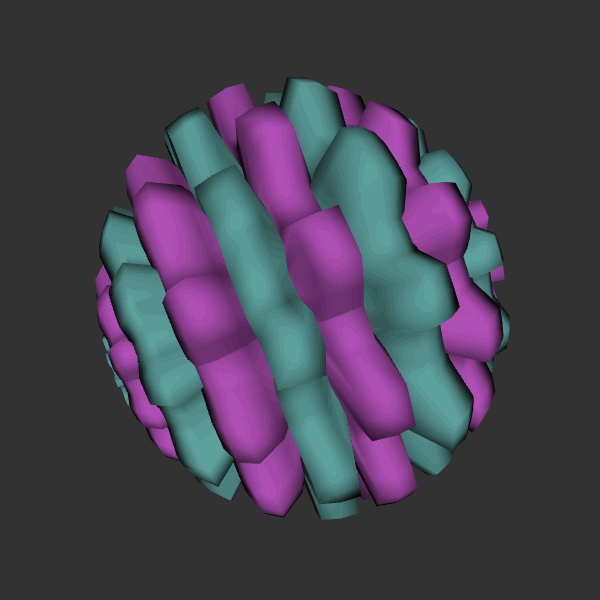
Background: dark